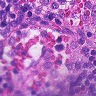
Metastatic tissue present: no